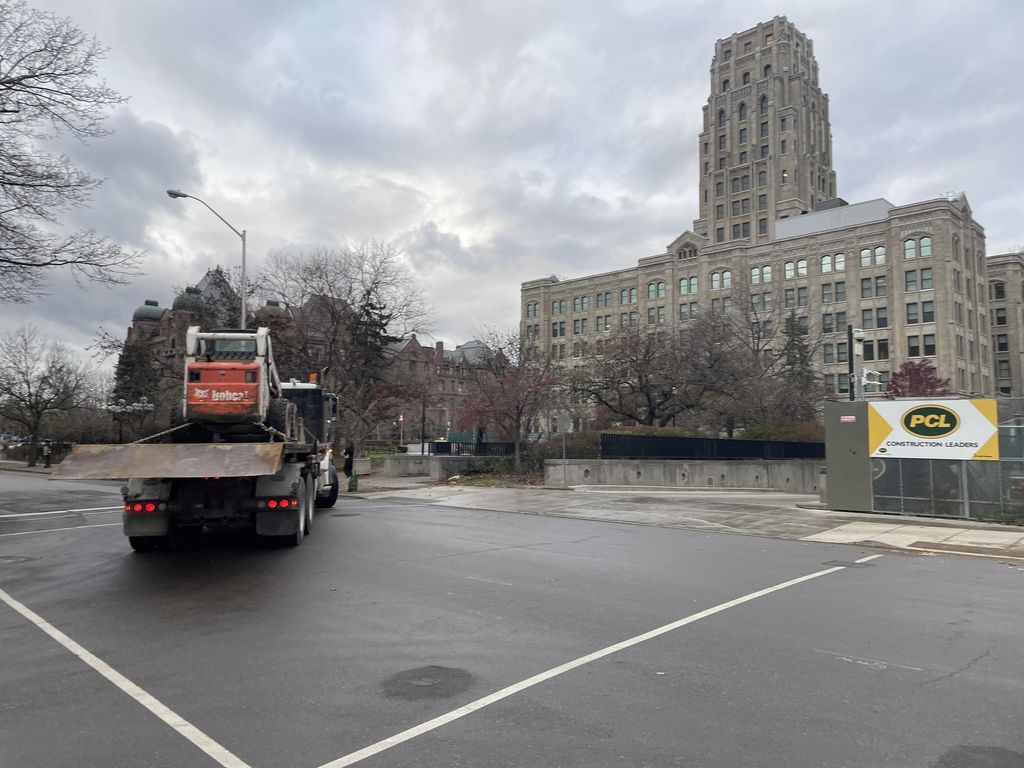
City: toronto